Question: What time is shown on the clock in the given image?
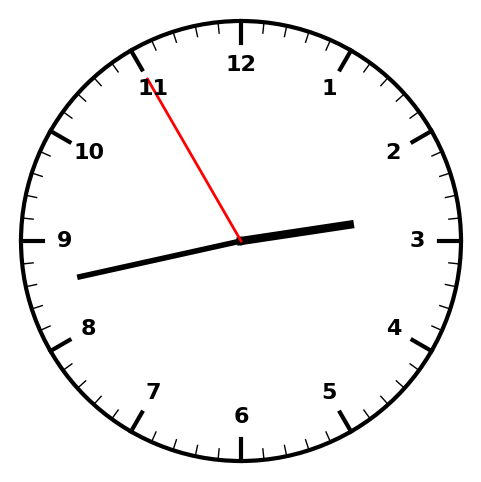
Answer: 02:42:55